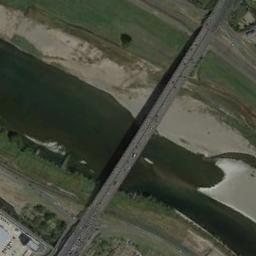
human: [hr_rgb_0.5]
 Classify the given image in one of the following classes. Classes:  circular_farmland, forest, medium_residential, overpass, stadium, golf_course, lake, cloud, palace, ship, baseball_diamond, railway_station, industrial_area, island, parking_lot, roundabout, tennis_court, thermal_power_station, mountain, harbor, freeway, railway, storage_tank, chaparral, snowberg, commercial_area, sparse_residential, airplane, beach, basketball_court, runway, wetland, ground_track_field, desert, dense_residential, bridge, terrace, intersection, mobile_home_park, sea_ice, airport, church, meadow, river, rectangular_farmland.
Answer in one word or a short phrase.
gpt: bridge